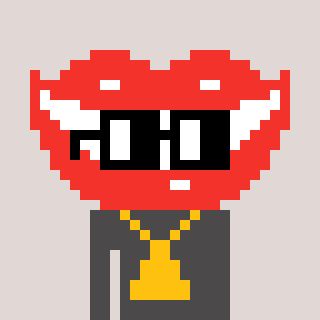
a pixel art character with square black glasses, a smile-shaped head and a grayscale-colored body on a warm background